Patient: sex F, age 62
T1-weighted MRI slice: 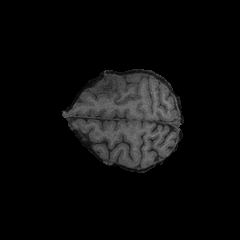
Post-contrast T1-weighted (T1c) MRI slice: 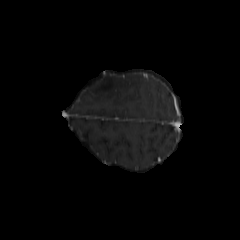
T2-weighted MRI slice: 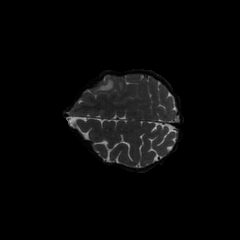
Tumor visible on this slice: yes
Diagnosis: Glioblastoma, IDH-wildtype
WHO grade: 4